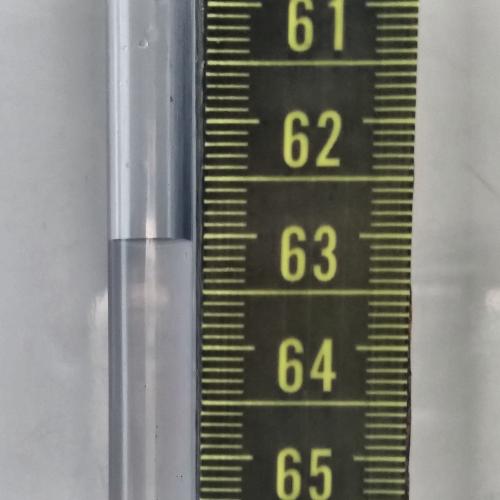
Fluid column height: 63.0 cm